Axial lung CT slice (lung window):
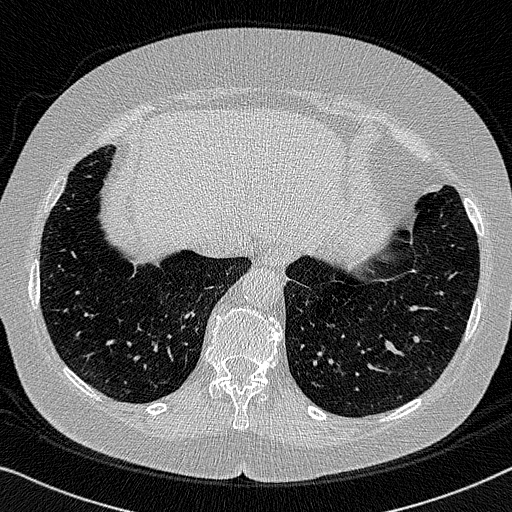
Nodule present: no